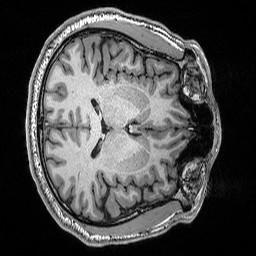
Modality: T1w
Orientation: axial
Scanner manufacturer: siemens
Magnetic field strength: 3 T
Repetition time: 2.53 s
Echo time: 0.0033 s